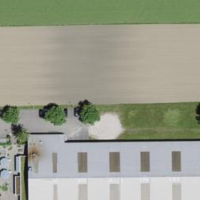
EUNIS habitat code: 25
Species observed at this site:
Prunus padus